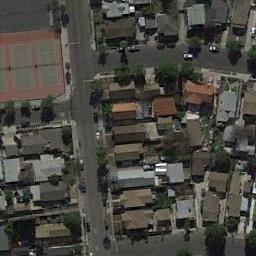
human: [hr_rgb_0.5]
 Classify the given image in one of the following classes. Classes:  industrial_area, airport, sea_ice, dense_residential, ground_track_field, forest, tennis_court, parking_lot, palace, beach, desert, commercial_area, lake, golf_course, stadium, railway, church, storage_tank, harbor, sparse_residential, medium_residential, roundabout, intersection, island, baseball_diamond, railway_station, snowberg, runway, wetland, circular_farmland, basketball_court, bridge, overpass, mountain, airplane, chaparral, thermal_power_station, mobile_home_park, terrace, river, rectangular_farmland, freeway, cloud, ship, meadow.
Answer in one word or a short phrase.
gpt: tennis_court